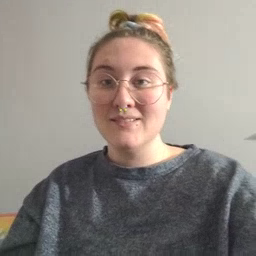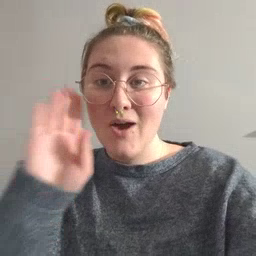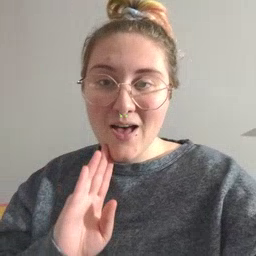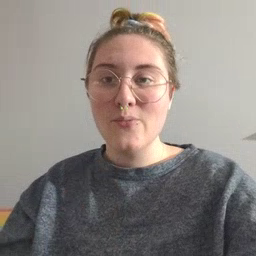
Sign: brown